Question: This figure, notice that the row x-axis (marked with 1%, etc) is rotated.

Why is that happening with my code below. And how can I put it back to normal?
'''
dat <- read.table("http://dpaste.com/<PHONE>/plain/")
colnames(dat) <- c("Method", "Coverage", "error 0%", "error 1%", "error 2%", "error 4%")
pdf(file="~/Desktop/Temp.pdf",height=7,width=10);
layout(matrix(c(1,2,3,3),nrow=2,byrow = TRUE),heights=c(2,0.2))
par(omi=c(0,0.2,0.1,0.2))
barcols <- c("#636363","#bdbdbd")
lapply(unique(dat$Coverage),
function(x){
par(las=2);
z<-as.matrix(dat[dat$Coverage==x,-(1:2)]);
colnames(z)=NULL;
rownames(z)=NULL;
bp <- barplot(z,beside=TRUE,col=barcols,border=NA,ylim=c(0,1),xlab="Error rate")
title(main=x,cex.main=1.75,font.main=1)
xaxislab <- c("0%","1%","2%","4%")
axis(1,at=colMeans(bp),xaxislab,lwd=0,lwd.tick=1)
abline(h=0)
}
)
par(mar=c(0,0,0,0))
plot(NA,xlim=c(0,1),ylim=c(0,1),ann=FALSE,axes=FALSE)
legend("topleft",c("Method1","Method2"),box.col="white",fill=barcols,cex=1.75,horiz=TRUE,border=NA)
dev.off()
'''
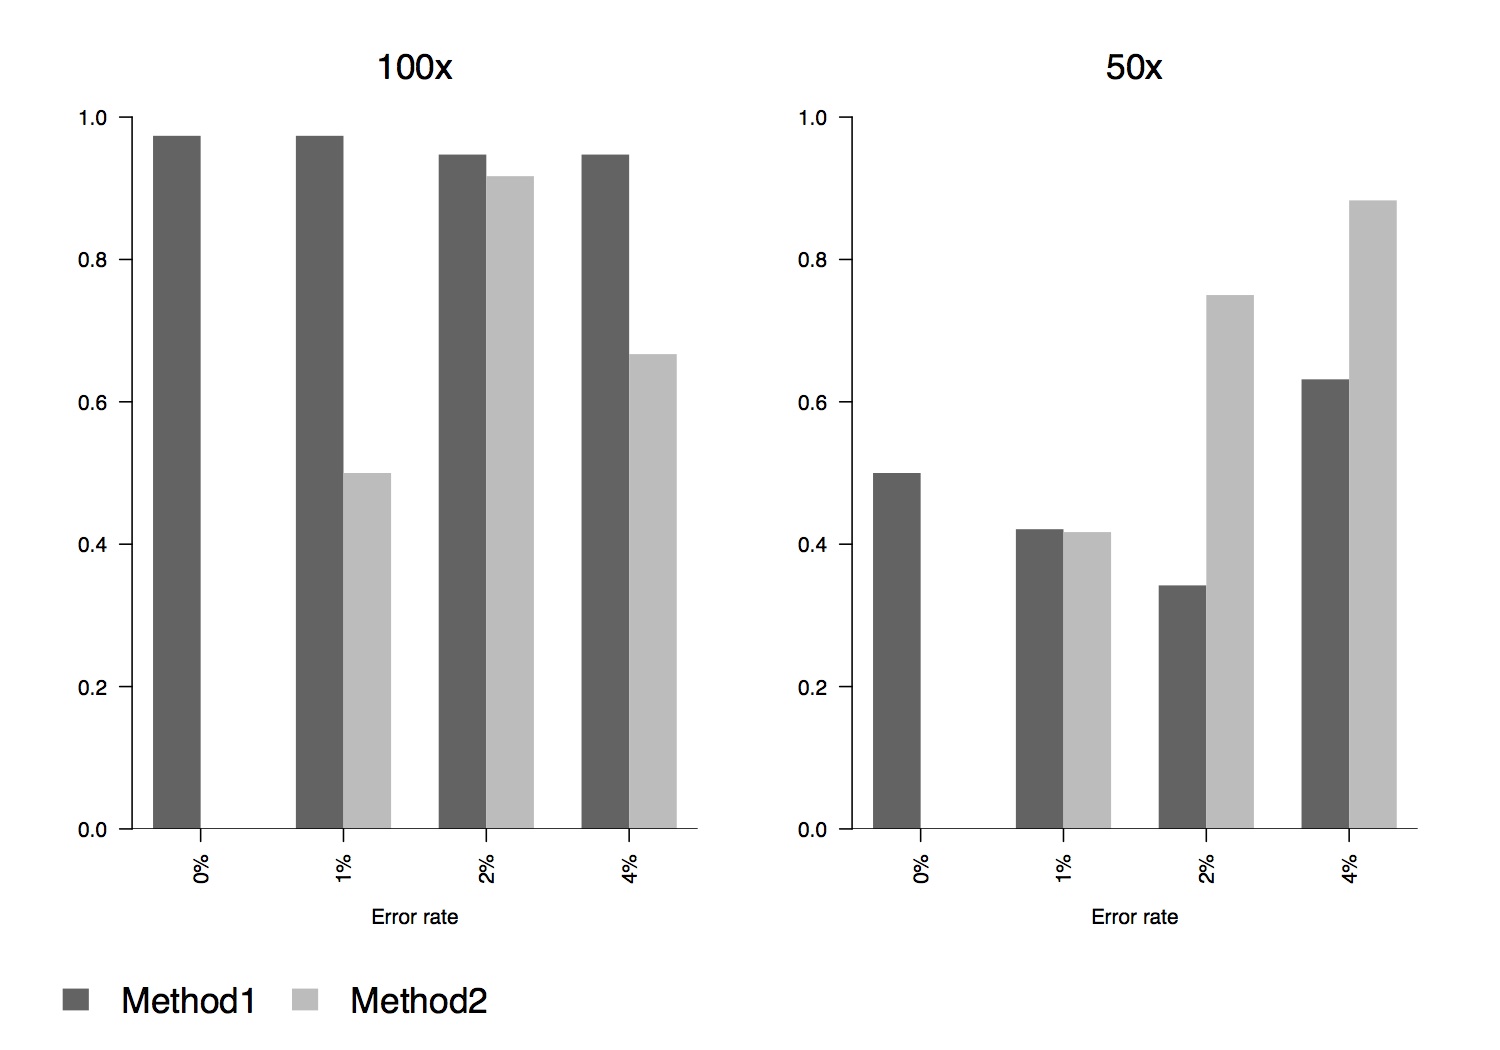
Answer: You currently have 'par(las=2)' for "always perpendicular to the axis", but perhaps you want 'las=1' for "always horizontal".